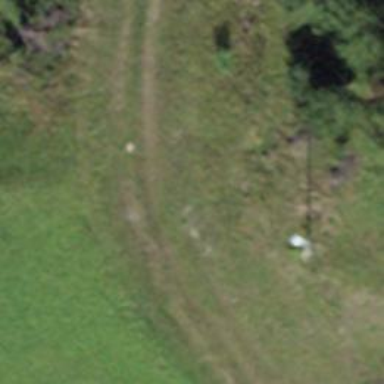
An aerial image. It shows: Intermediate downhill ski slope.